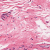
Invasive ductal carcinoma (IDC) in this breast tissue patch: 0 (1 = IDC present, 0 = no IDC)